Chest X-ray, PA view. Patient: 64 years old, sex M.
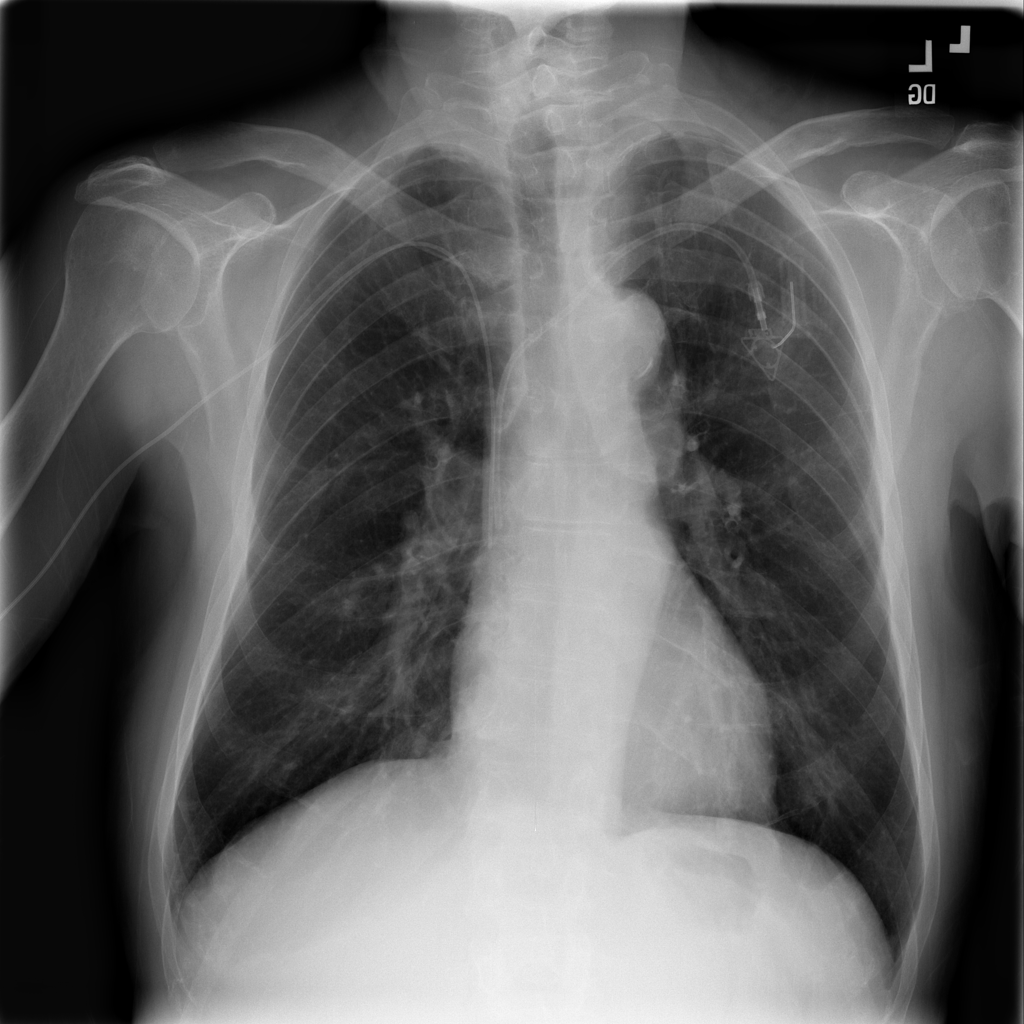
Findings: No Finding